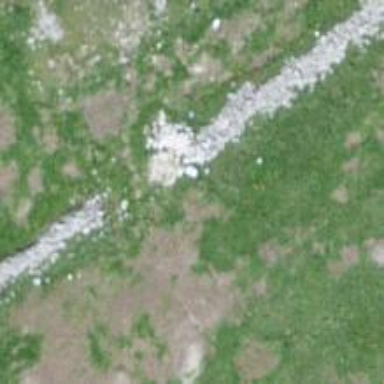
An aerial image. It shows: Wall barrier.